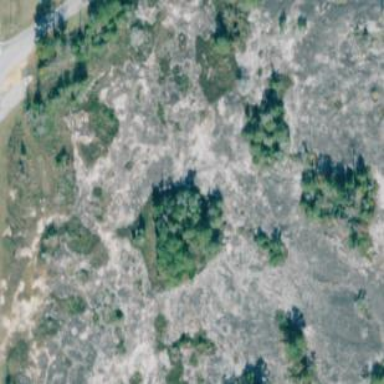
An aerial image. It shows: Natural scree.